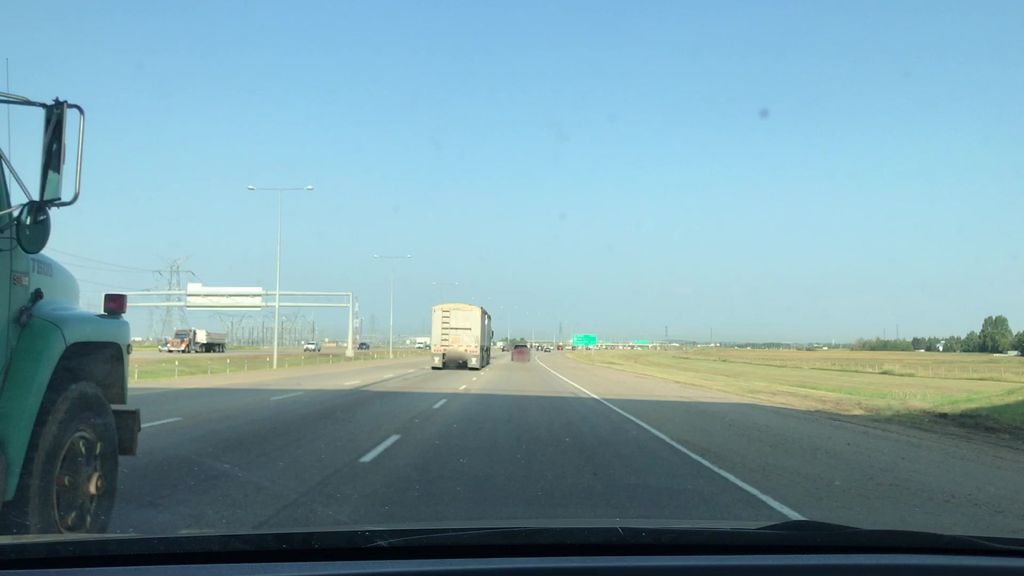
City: edmonton